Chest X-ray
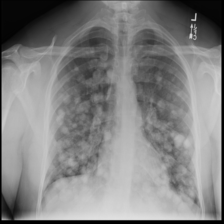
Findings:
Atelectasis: negative
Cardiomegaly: negative
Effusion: negative
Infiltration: negative
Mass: negative
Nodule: positive
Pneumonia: negative
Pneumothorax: negative
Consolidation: negative
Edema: negative
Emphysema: negative
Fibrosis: negative
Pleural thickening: negative
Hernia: negative